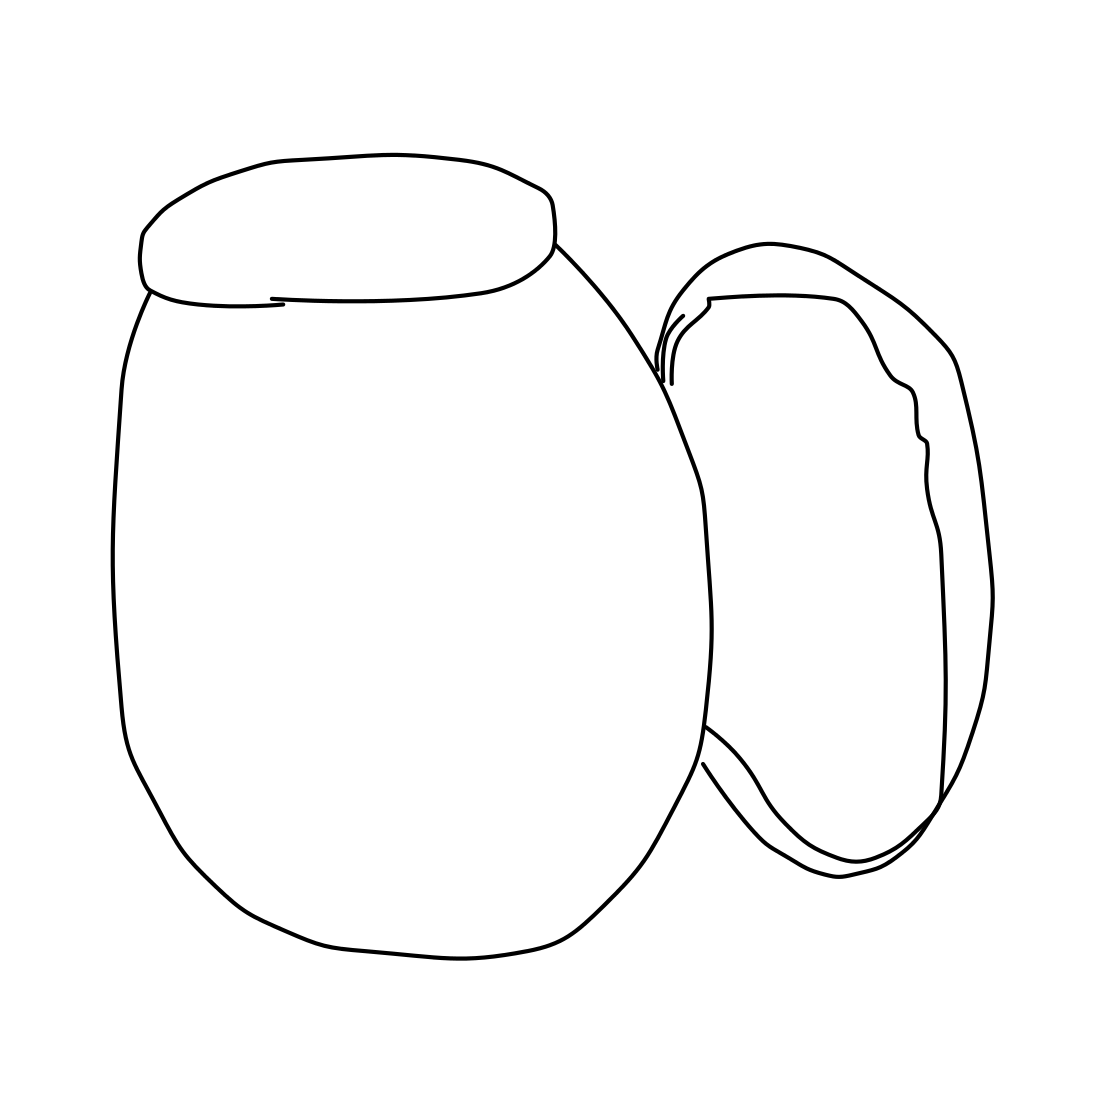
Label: beer-mug